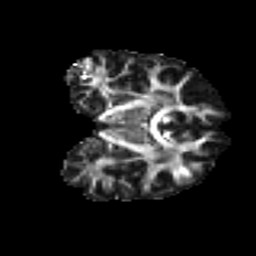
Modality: FA
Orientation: coronal
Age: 23
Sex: female
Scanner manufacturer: ge
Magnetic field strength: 3 T
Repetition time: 7.8 s
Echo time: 0.0606 s